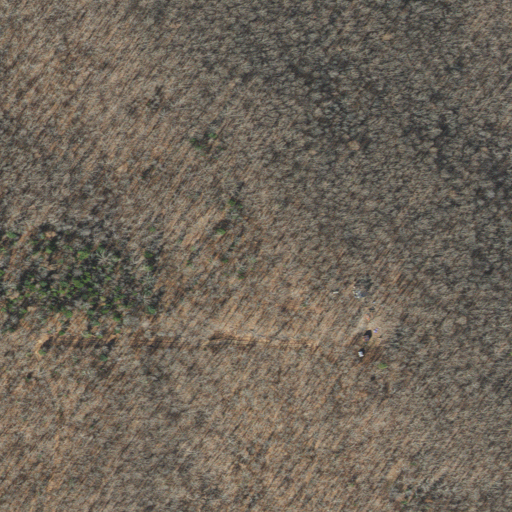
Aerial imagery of mountain in Arkansas named Penitentiary Mountain containing only deciduous forest